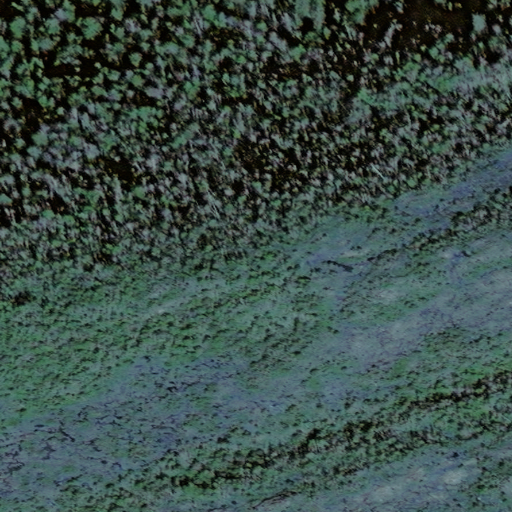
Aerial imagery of island in Alaska named Lodge Island containing only unknown